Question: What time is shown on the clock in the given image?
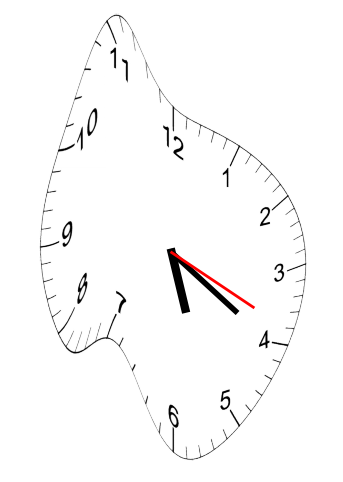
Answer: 05:20:19